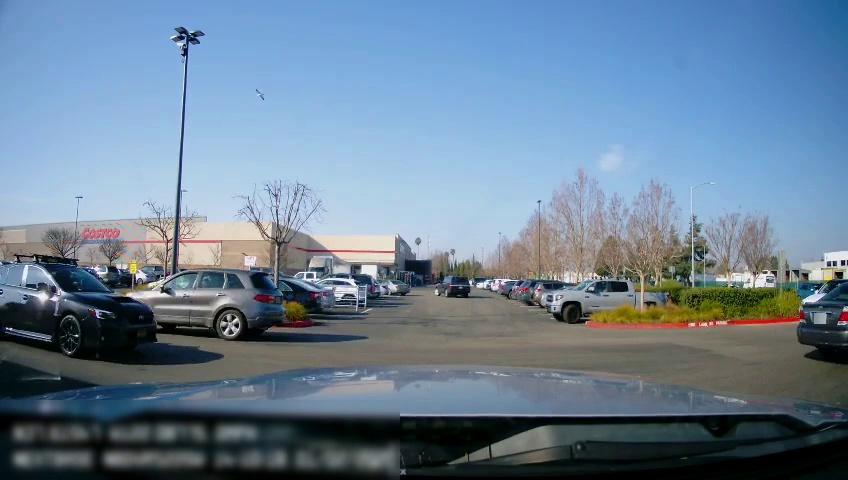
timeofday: Day
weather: Sunny
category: Drivable Space
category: Vehicles | Car
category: Vehicles | Car
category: Vehicles | SUV
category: Vehicles | SUV
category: Vehicles | SUV
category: Vehicles | Truck
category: Vehicles | SUV
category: Vehicles | SUV
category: Vehicles | SUV
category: Vehicles | SUV
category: Vehicles | SUV
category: Vehicles | Car
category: Vehicles | Car
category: Vehicles | Car
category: Vehicles | Car
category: Vehicles | Car
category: Vehicles | SUV
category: Vehicles | Truck
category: Vehicles | Truck
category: Vehicles | SUV
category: Vehicles | Car
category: Vehicles | Car
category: Traffic | Signs